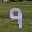
Label: 9